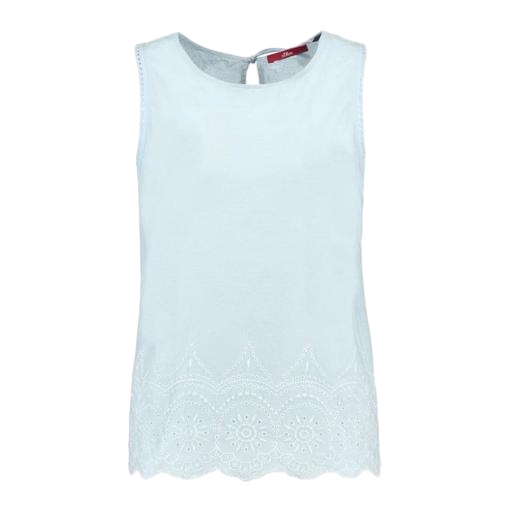
blue printed laser-cut tank top, light blue tank top, blue embroidered tank, white background